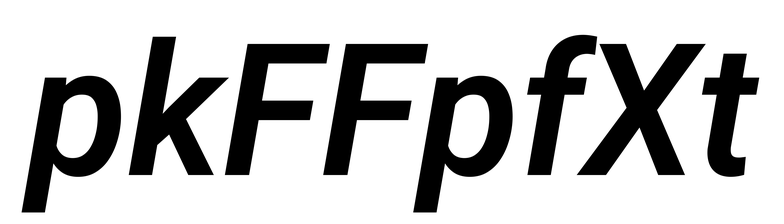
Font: Roboto-Italic_SemiBold_Italic